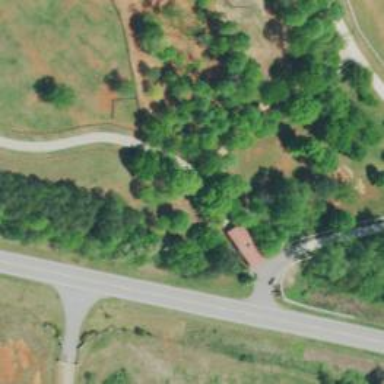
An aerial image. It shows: Covered driveway bridge.